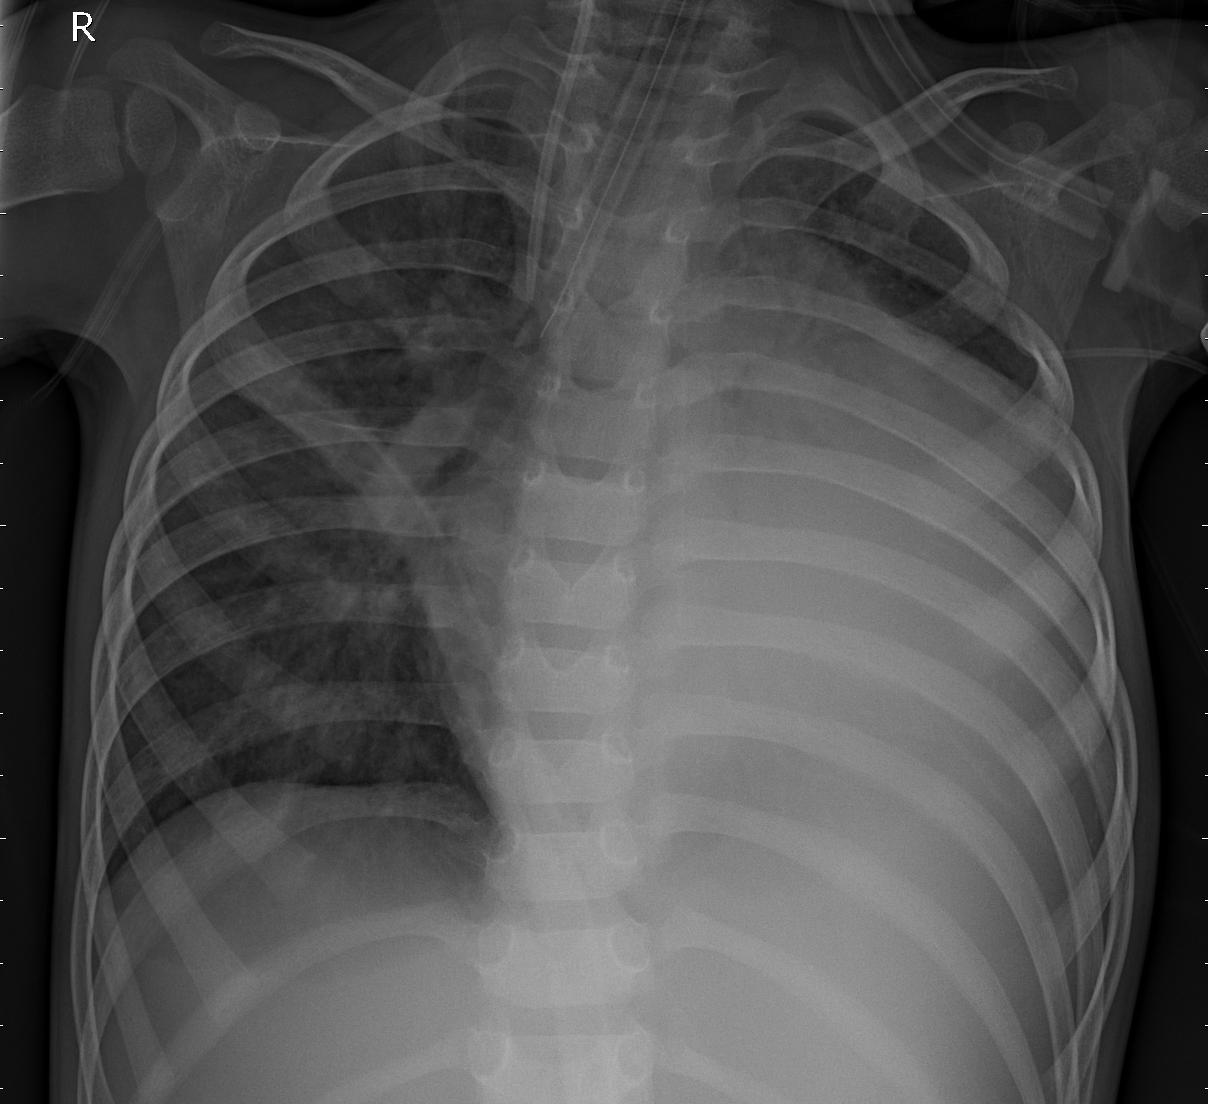
Diagnosis: PNEUMONIA